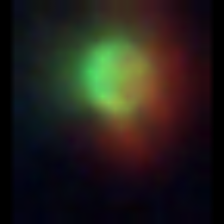
Taxon: NanoPlankton
Group: Other